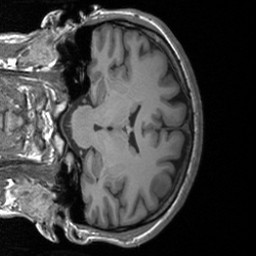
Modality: T1w
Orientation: coronal
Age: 23
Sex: female
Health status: healthy
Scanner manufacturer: siemens
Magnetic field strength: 3 T
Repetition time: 1.9 s
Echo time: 0.00226 s